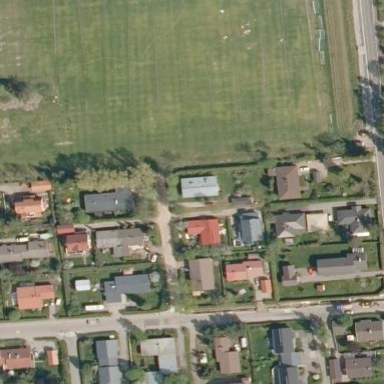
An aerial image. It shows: Soccer pitch for outdoor sports and leisure activities.